Chest X-ray:
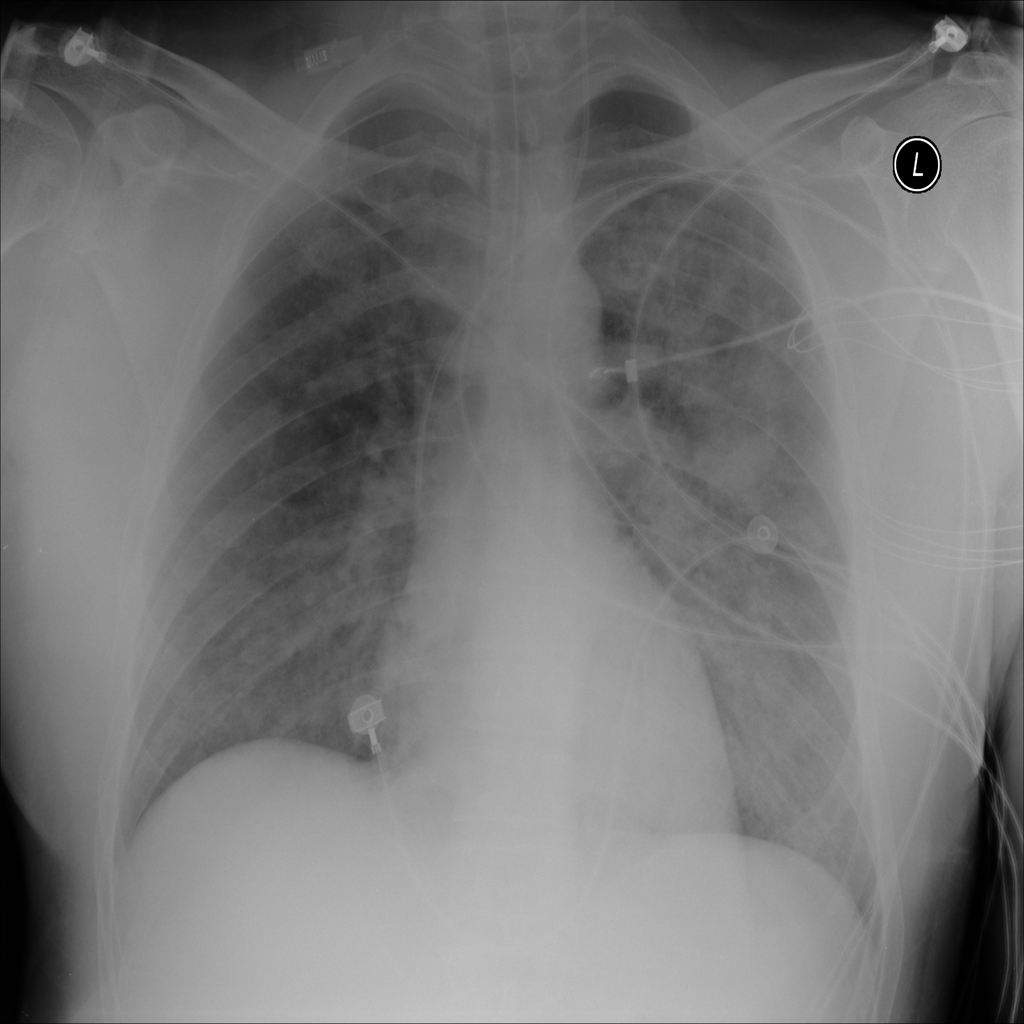
Findings: Consolidation, Effusion
No abnormal finding: no